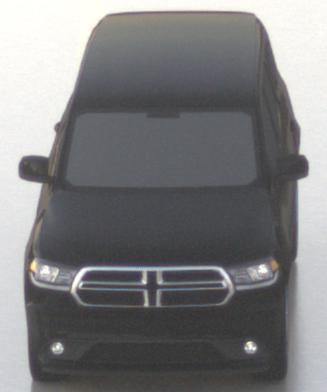
Make: Dodge
Model: Durango
Detailed model: Gen. 3
Model produced from: 2010
Doors: 5
Color: black
Road condition: wet road
Daytime: sunrise or sunset
Contrast: low contrast